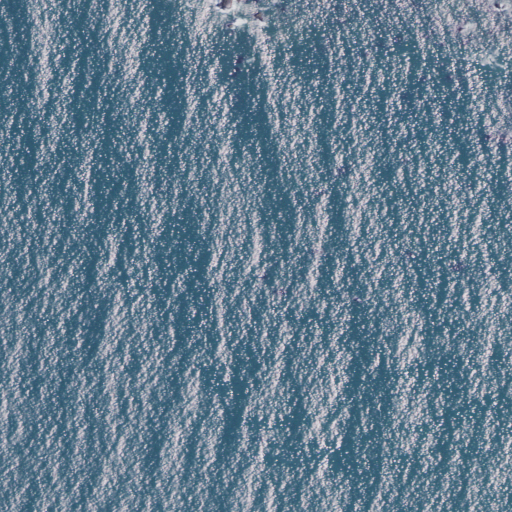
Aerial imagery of island in Oregon named White Rock containing only open water